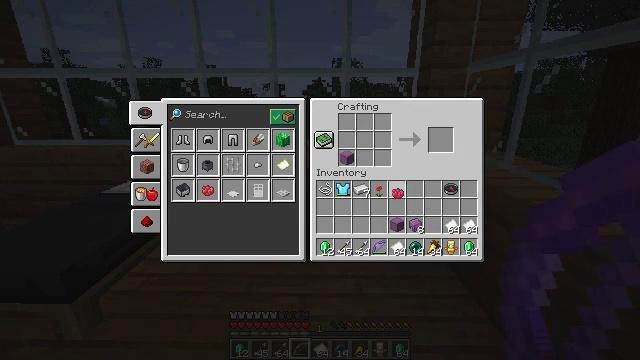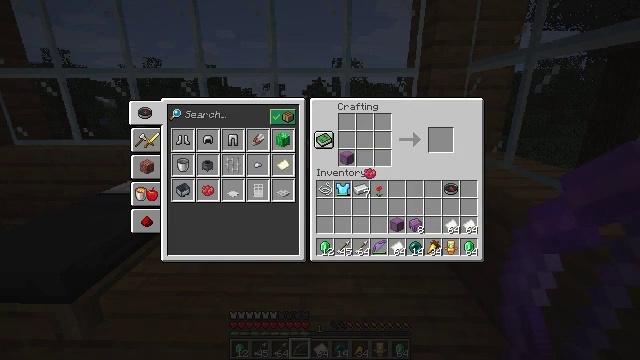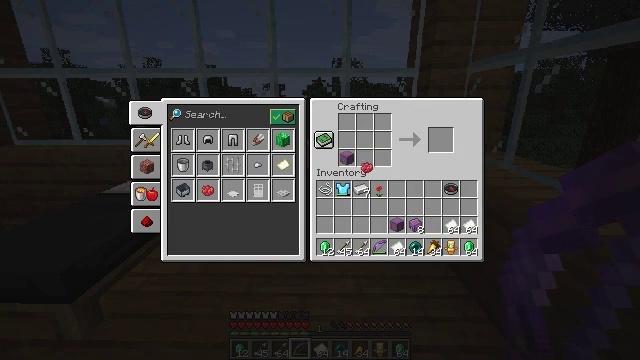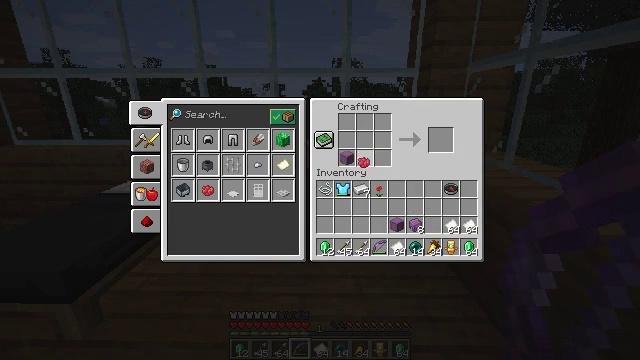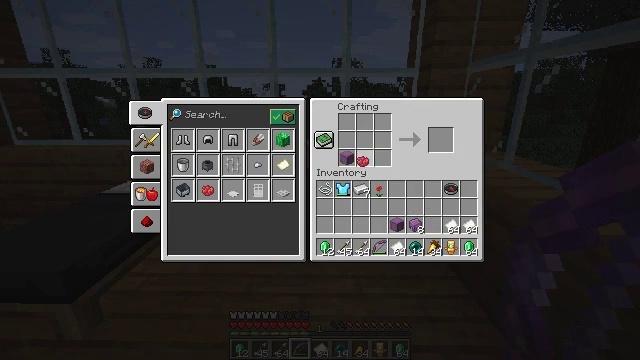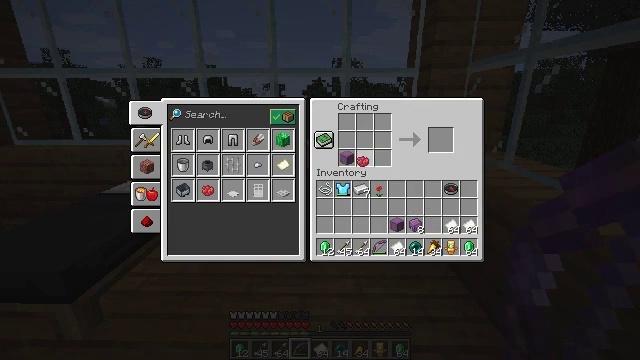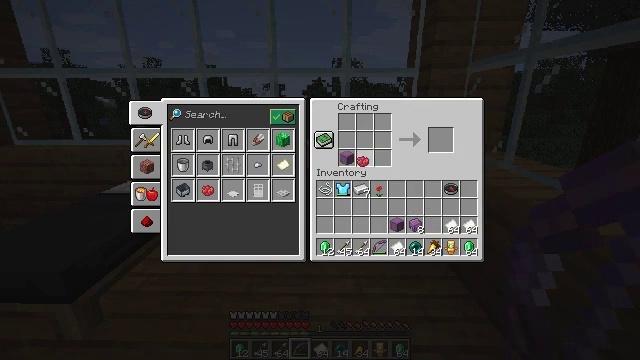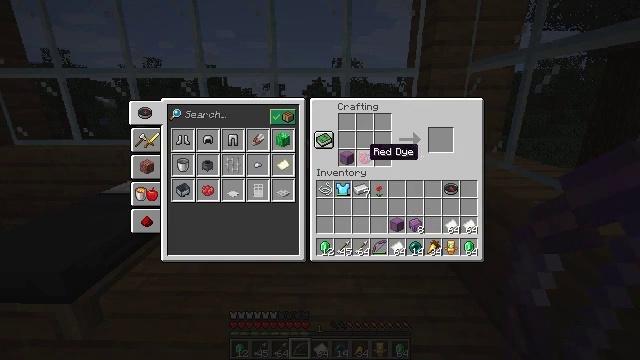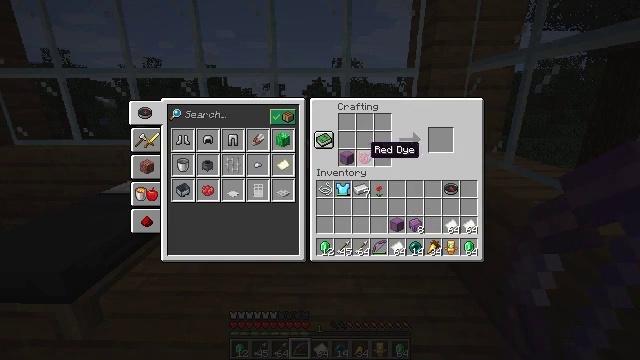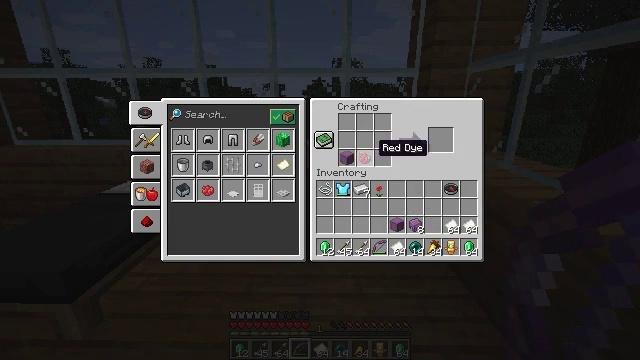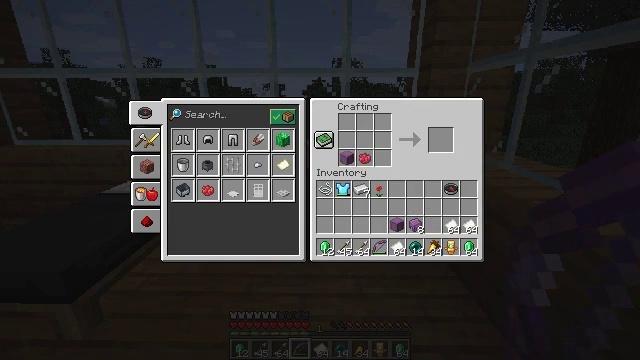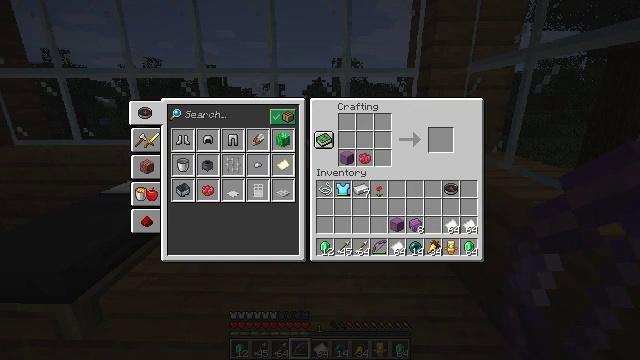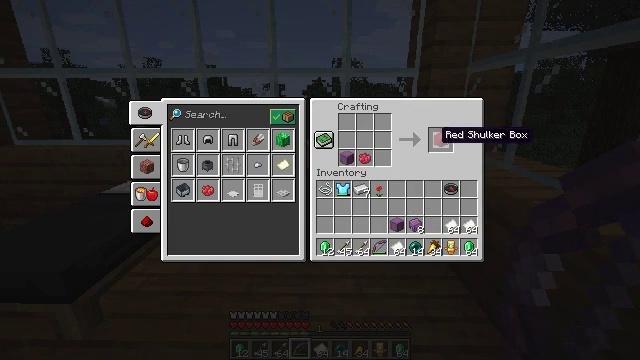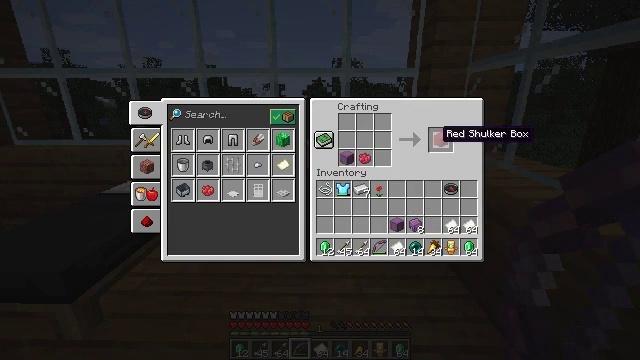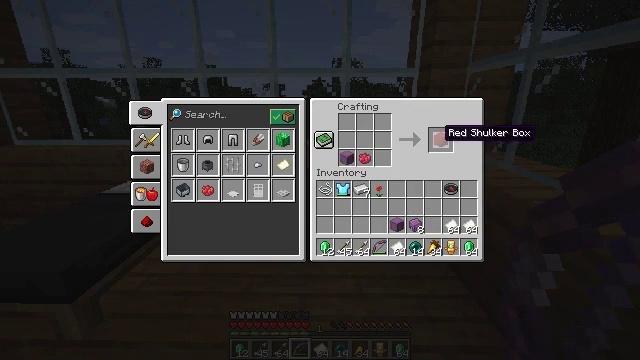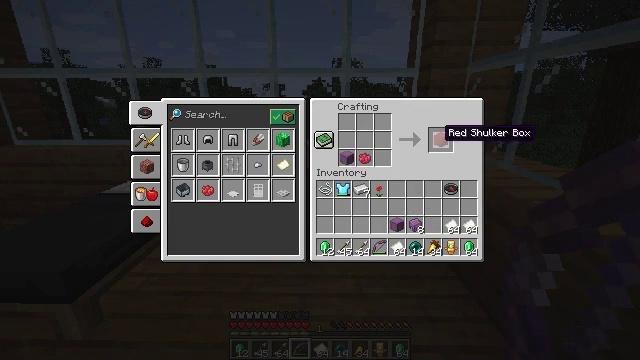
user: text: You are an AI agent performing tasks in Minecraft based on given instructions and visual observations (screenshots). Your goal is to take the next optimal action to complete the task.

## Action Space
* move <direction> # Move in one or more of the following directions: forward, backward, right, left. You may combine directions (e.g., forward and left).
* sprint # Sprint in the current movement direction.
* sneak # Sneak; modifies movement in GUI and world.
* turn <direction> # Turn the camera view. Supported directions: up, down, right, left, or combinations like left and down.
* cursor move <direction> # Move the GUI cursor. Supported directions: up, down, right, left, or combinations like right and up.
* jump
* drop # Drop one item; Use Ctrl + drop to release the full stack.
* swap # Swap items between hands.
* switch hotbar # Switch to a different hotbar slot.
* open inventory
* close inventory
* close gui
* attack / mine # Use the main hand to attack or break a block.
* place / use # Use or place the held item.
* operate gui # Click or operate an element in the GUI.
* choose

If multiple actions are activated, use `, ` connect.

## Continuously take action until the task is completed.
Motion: motion action
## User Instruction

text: Use a crafting table to make a red shulker box.
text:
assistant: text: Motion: cursor move left and up
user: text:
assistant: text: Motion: no_op
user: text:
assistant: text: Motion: no_op
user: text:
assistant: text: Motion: no_op
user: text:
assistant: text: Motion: operate gui
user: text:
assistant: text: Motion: operate gui
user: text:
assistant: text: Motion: no_op
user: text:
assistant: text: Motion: no_op
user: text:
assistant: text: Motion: cursor move right
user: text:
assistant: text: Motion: cursor move right
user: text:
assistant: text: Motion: cursor move right
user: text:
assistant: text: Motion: no_op
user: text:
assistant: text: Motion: no_op
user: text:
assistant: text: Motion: no_op
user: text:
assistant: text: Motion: no_op
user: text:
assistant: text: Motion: operate gui
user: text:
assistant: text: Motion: operate gui
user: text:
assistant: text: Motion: operate gui
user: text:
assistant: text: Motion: cursor move down, operate gui
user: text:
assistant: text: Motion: cursor move left and down
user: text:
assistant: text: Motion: no_op